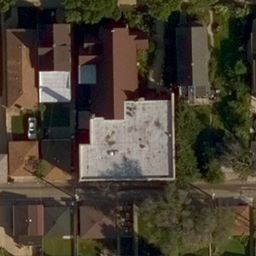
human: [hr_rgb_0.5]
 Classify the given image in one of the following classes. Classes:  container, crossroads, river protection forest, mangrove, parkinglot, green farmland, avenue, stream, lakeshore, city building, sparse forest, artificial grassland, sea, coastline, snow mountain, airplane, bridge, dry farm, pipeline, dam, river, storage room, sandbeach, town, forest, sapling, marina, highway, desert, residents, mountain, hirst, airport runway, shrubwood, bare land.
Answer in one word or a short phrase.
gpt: residents